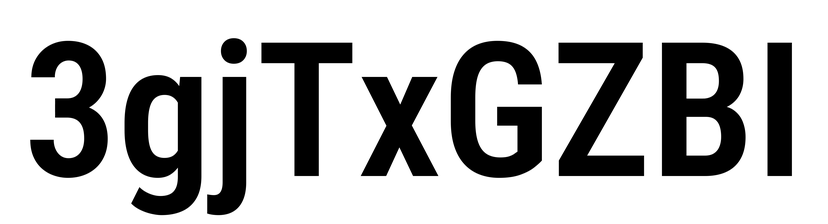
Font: Roboto_Condensed_SemiBold